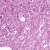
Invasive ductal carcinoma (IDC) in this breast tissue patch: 0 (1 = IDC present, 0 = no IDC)